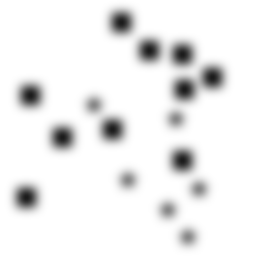
Squares: 10
Triangles: 0
Stars: 6
Total shapes: 16